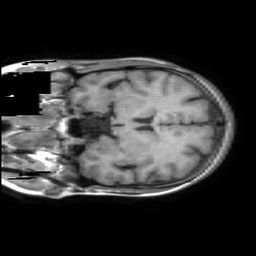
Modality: T1w
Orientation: coronal
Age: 33
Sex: female
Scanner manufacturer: philips
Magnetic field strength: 3 T
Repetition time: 0.6 s
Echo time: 0.02833 s